Question: I would like to display a Google Analytics report in my web application. So far I have successfully Authenticated a user through OAuth with server side and I have successfully stored AccessToken and UserProfileId in my database Table.
Now I want to display Chart like Below:

Here is the script which I have taken from the source to display above chart: <URL>
Script:
'''
gapi.analytics.auth.authorize({
container: 'embed-api-auth-container',
clientid: 'REPLACE WITH YOUR CLIENT ID', // i dont want to authenticate here as i have already done authentication.instead use access token to by pass this
authentication
});
'''
So is it possible to not authenticate user with this script and still display google analytics chart for login user??
I have search on internet and I found below link somewhat useful in which Philip Walton answer is saying that it is possible: <URL>
So if anybody have done this then please do provide any solution.
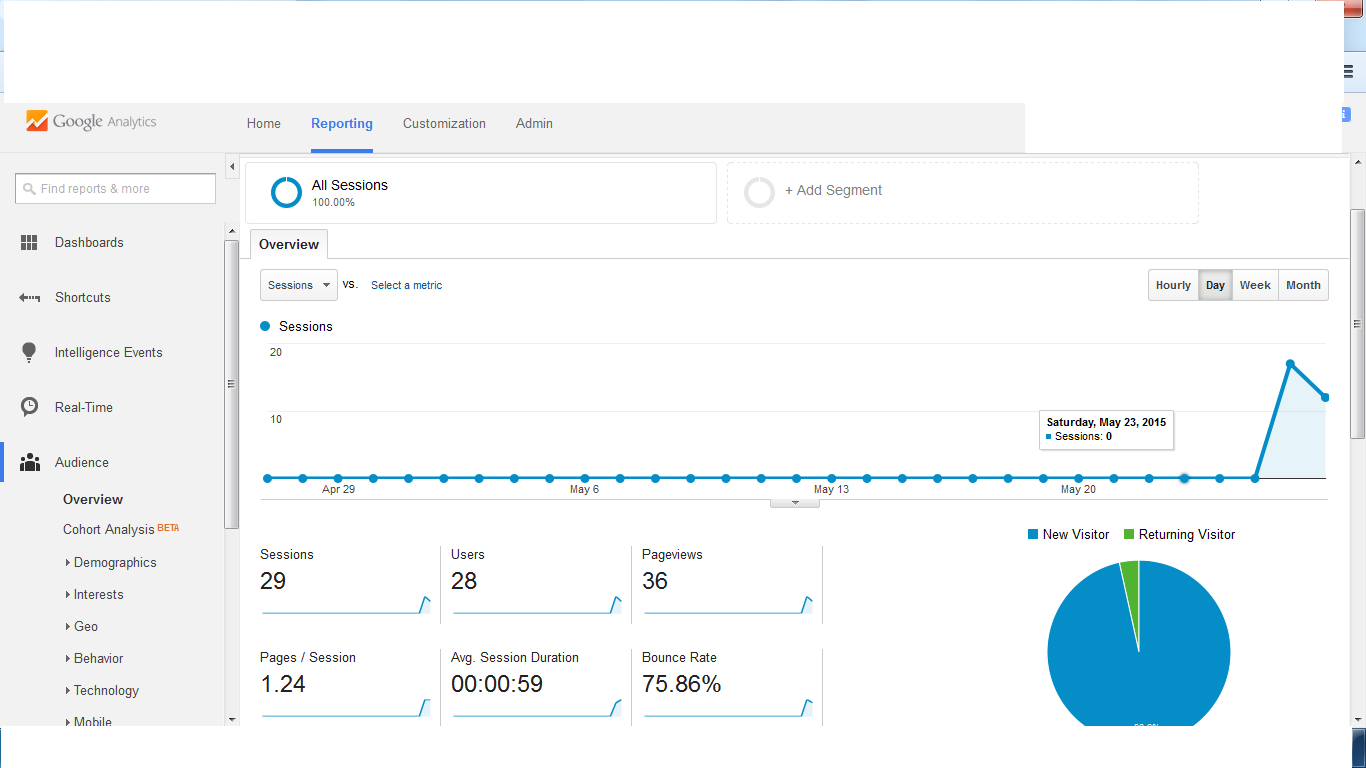
Answer: I found this option <URL> from this link which solved my issue:
I just needed to set the access_token:
'''
gapi.analytics.auth.authorize({
serverAuth: {
access_token: 'XXXXXX'
}
});
'''